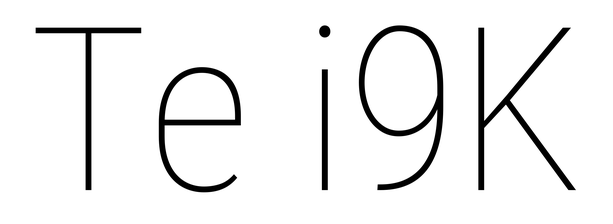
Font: Roboto_Condensed_Thin